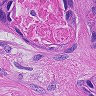
Metastatic tissue present: yes